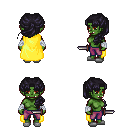
a pixel art fantasy rpg character, female body template, orc, green skin, yellow cape, magenta pants, raven princess hairstyle, white cloth bandages, white slippers, dagger, four views (front, back, left, right), 2x2 character sprite sheet, small pixel art, hard edges, no anti-aliasing